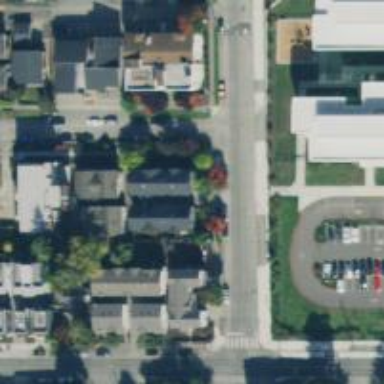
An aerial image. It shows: Residential road with asphalt surface and separate sidewalk.